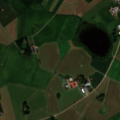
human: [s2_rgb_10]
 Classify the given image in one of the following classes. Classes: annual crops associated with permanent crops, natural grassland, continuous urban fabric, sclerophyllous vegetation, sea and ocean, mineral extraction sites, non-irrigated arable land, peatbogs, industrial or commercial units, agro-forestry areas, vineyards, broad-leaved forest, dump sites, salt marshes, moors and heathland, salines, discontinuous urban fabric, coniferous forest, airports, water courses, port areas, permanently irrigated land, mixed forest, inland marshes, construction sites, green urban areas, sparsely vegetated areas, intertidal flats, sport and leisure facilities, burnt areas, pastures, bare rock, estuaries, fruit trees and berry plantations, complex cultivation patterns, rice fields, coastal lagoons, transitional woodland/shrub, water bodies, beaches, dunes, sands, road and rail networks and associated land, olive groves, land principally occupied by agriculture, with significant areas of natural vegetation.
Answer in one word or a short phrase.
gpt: non-irrigated arable land, land principally occupied by agriculture, with significant areas of natural vegetation